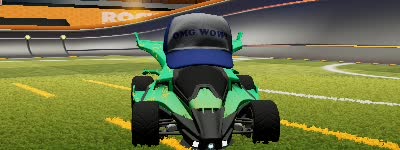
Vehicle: aftershock